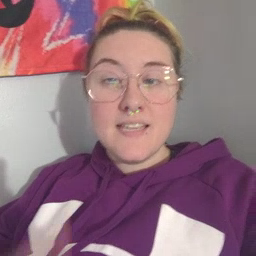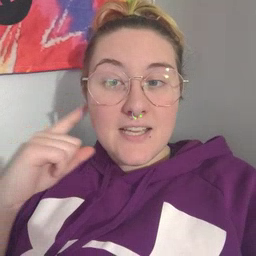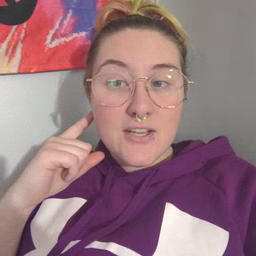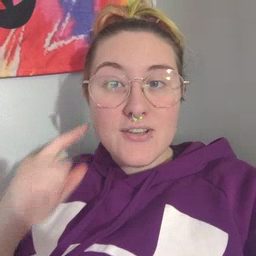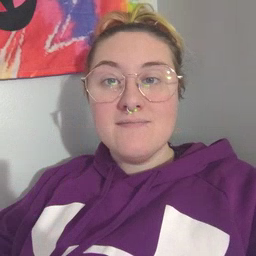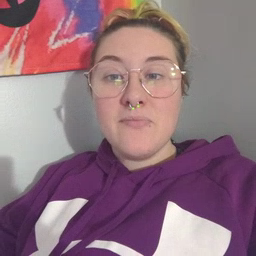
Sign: ear